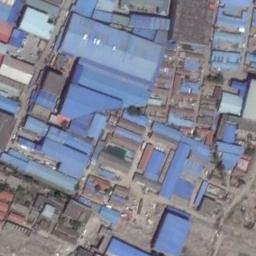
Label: industrial_area